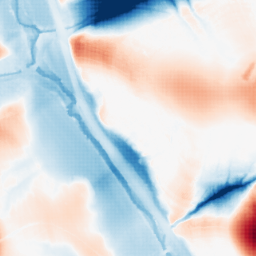
Category: morphological
Decomposition family: morphological
Decomposition parameters: operation: average
size: 50
Upsampling method: sinc_blackman
Upsampling parameters: scale: 2
kernel_size: 4
Upsampling scale: 2